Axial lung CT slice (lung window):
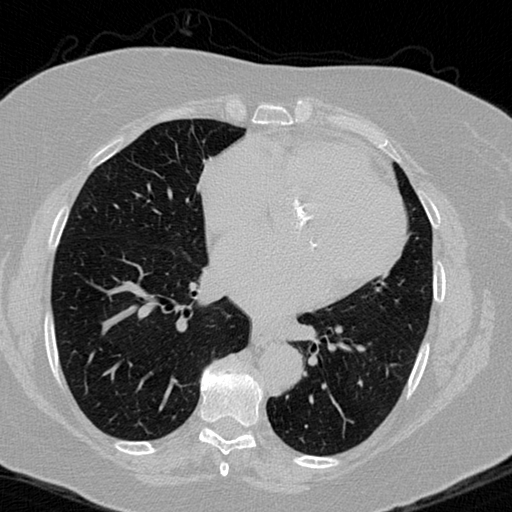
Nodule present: no